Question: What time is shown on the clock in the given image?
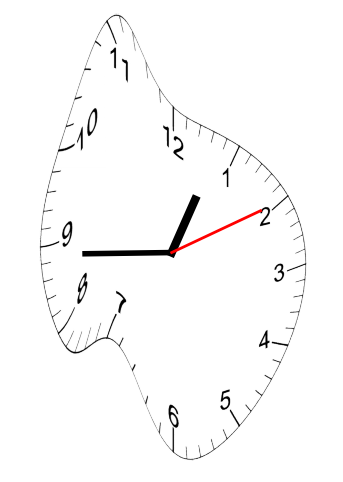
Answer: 12:44:10